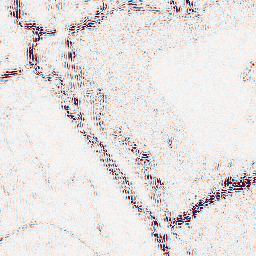
Category: wavelet
Decomposition family: wavelet_dwt
Decomposition parameters: wavelet: sym4
level: 2
Upsampling method: quadratic
Upsampling parameters: scale: 8
Upsampling scale: 8